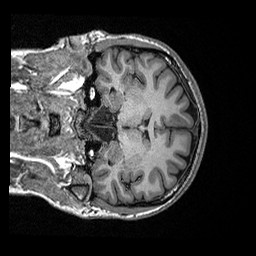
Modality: T1w
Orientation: coronal
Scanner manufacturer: ge
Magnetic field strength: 3 T
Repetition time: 2.349 s
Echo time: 0.002968 s